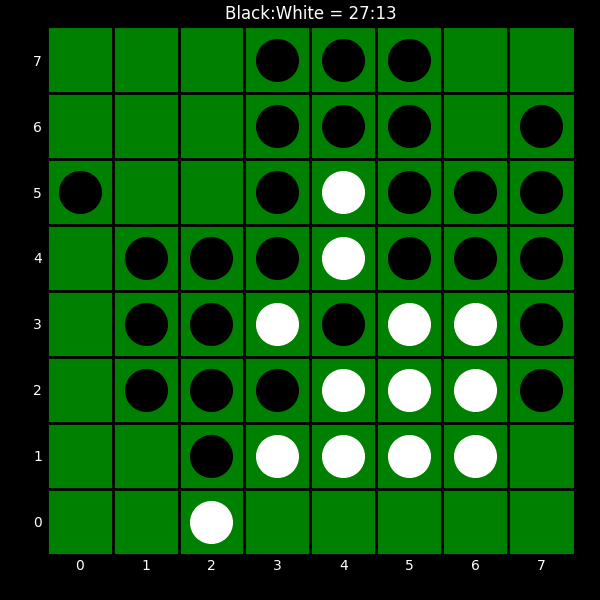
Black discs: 27
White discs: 13